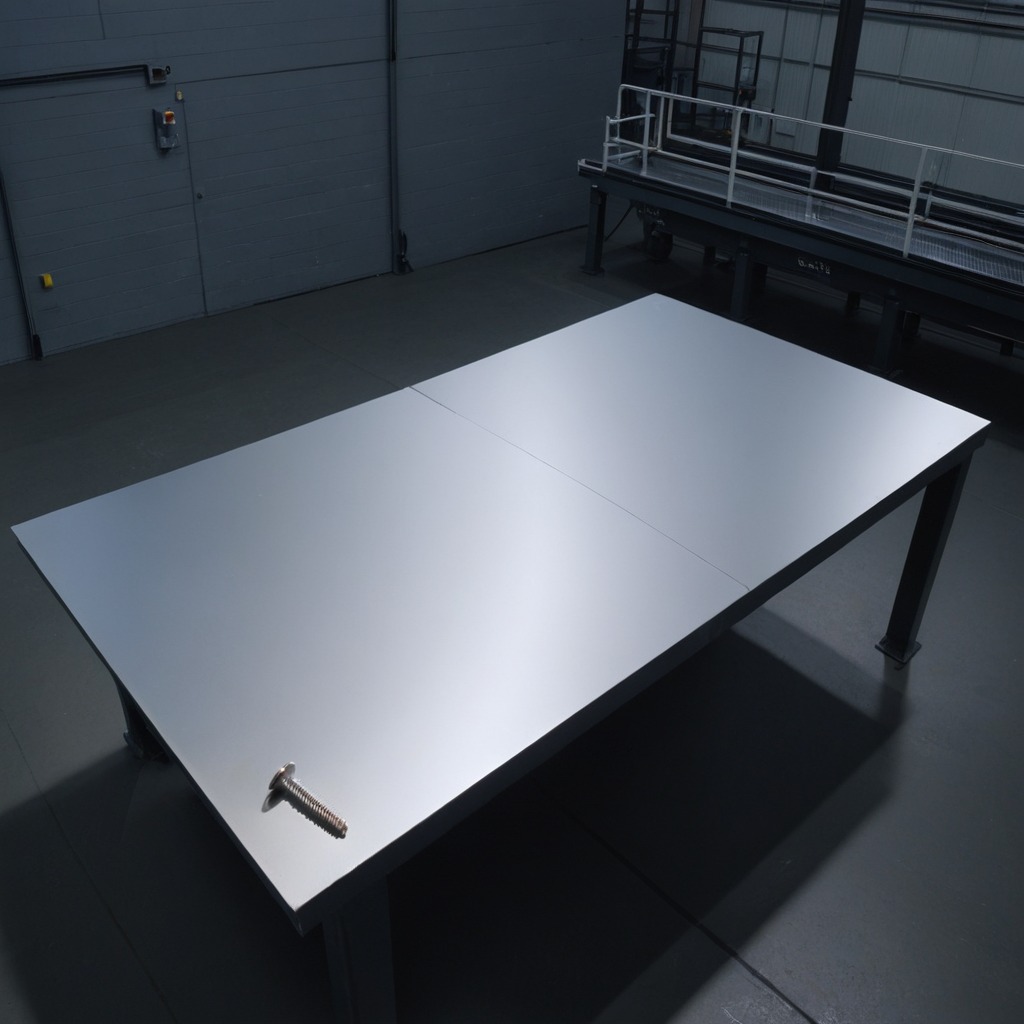
A metal screw is lying on the clean empty table in the basement in the evening soft directional lighting on the tabletop realistic grain studio-quality clarity centered framing